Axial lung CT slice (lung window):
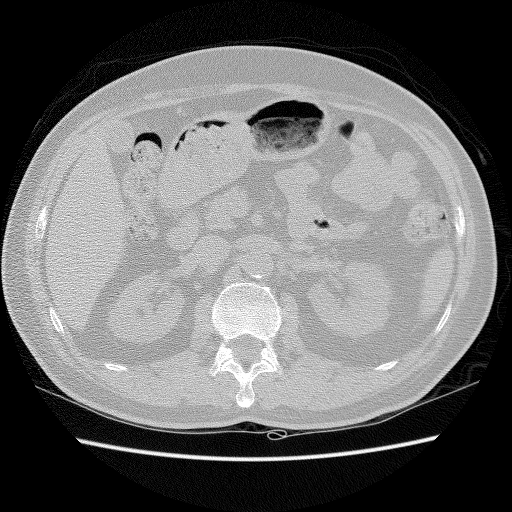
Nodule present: no